Question: I have just started using Git on Windows. I am hosting on BitBucket and using TortoiseGit as the windows client.
Things are moving in the right directon, but I am clueless at a point. I was working on the master branch, and at one point created a new branch. Then I continued working on the new branch and kept committing, pushing. Finally when I was done, I merged this new branch(codetidy) back into master.
Now when I do 'Show Log' and select 'All Branches', I just get a straight line in the graph. There is no information of from when a branch was taken out, and when it merged back. Please hep me find this information.

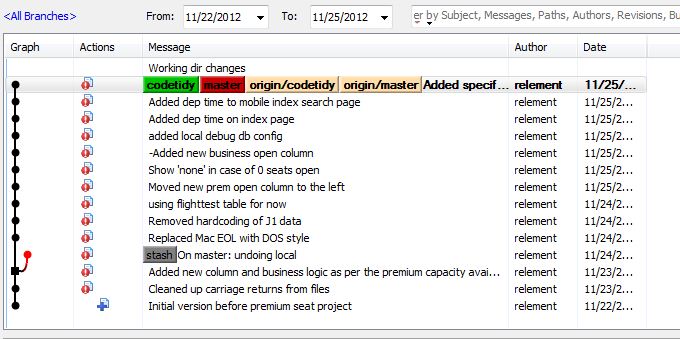
Answer: That's probably because your merge was a merge, which means that there weren't any commits made to 'master' in between the time when 'codetidy' was created and when it was merged back in - so Git helpfully just moves 'master' to point to the same commit (because it already has the exact same file contents as what a merge would look like), rather than creating an unnecessary merge commit.
If you don't want this behavior, you'd need to force Git to create a separate merge commit - on the command line, this is done with 'git merge --no-ff'. In TortoiseGit, it's done via checking the "No Fast Forward" checkbox in the merge window (see <URL>.